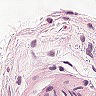
Metastatic tissue present: no